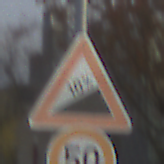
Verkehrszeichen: Steigung10
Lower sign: Geschwindigkeit50
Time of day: MorningAfternoon
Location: Outdoor (Suburban)
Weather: PartlyCloudy
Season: NotSpecified
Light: Natural